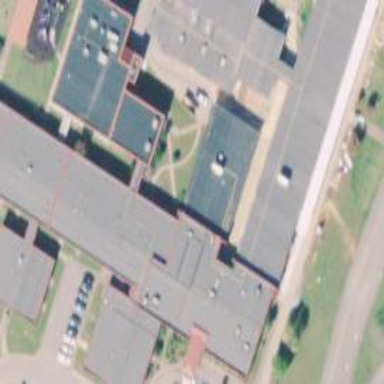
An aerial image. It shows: School building.